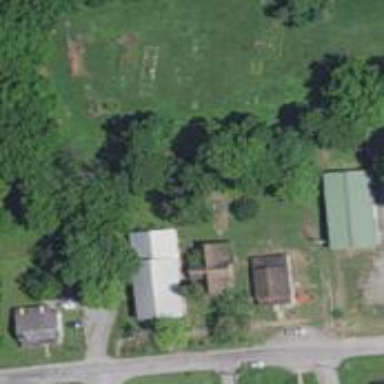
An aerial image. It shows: Grave yard.